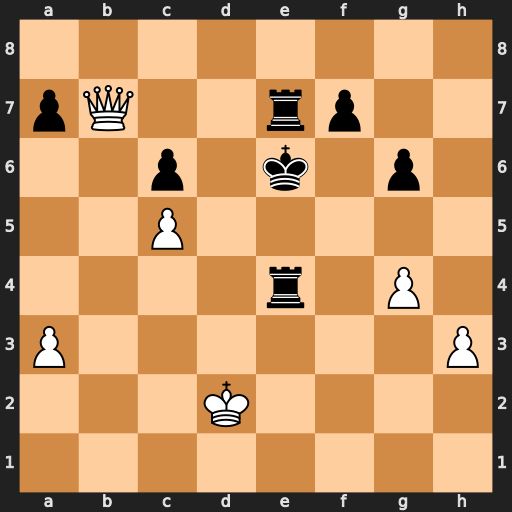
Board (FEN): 8/pQ2rp2/2p1k1p1/2P5/4r1P1/P6P/3K4/8
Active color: w
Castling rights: -
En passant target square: -
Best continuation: Qxc6+ Ke5 Qd6#